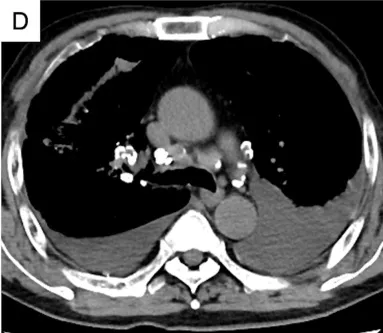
Are chest computed tomography (CT) images acquired at the first visit and 2 years and 4 months after the first visit, respectively. And the amount of pleural effusion bilaterally.
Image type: radiology (ct)